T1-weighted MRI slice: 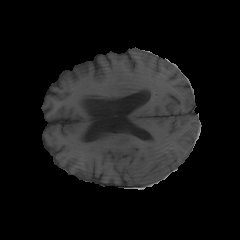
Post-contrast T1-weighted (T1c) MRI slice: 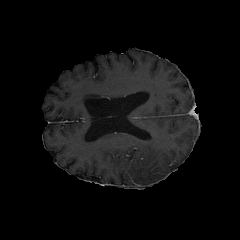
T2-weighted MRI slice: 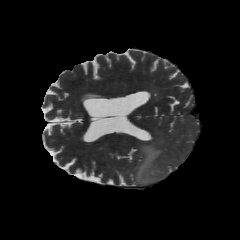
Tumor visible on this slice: yes